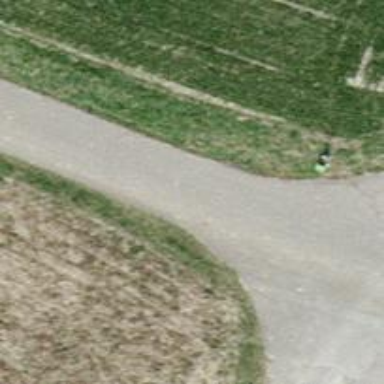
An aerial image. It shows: Bench for seating.